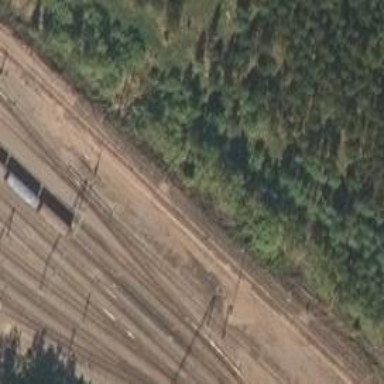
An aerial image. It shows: Rail yard with electrified contact lines for railway operations.